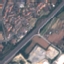
Land use / land cover: Highway